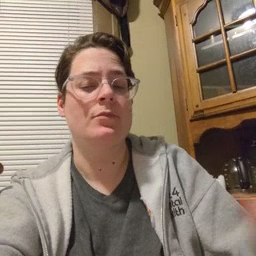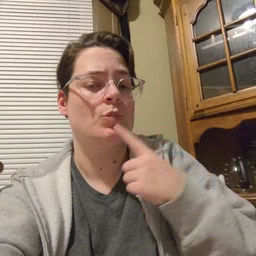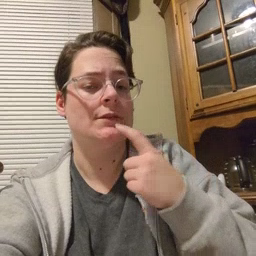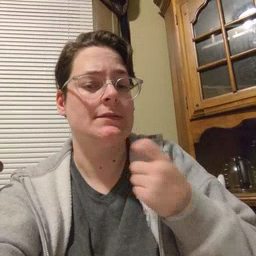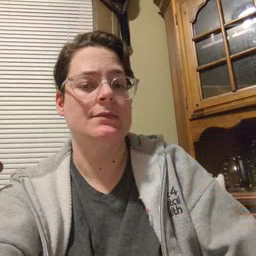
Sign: red